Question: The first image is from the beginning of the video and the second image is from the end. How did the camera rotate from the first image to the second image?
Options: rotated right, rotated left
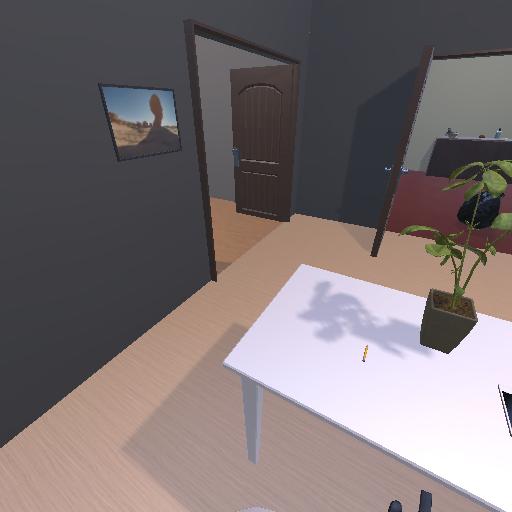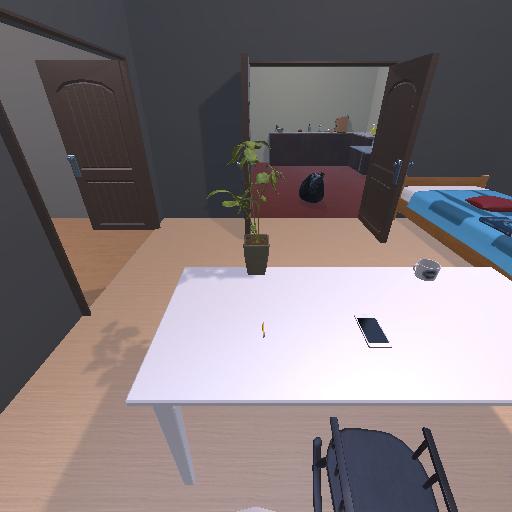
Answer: rotated right